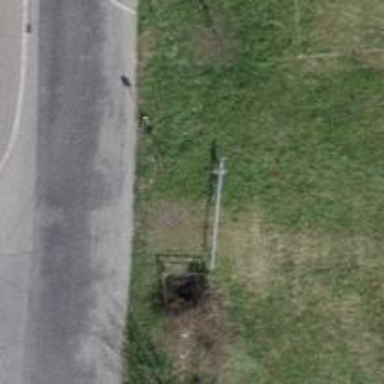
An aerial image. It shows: Lift gate barrier.